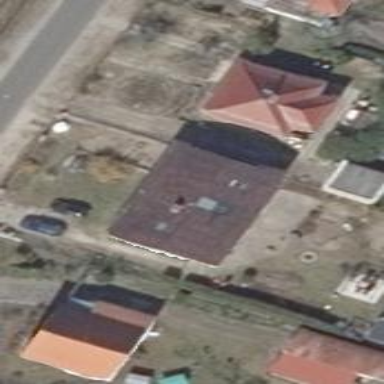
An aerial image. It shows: Detached building with gabled roof.